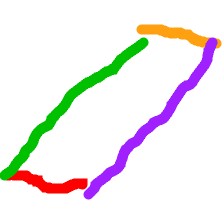
Shape: parallelogram